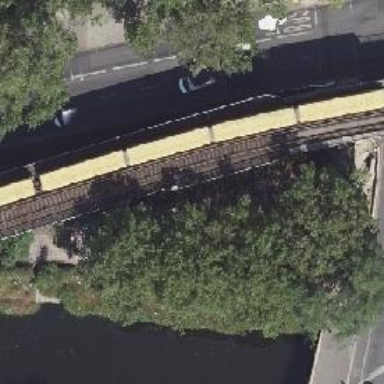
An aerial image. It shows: Viaduct bridge carrying electrified rail line with overhead electrification.